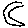
Label: moon